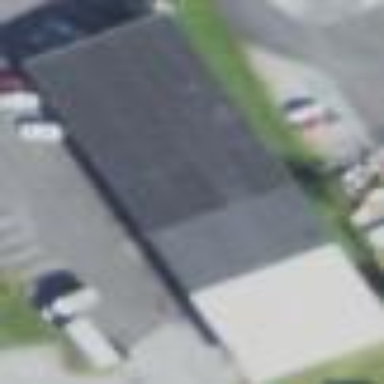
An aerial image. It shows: Building housing car repair shop.